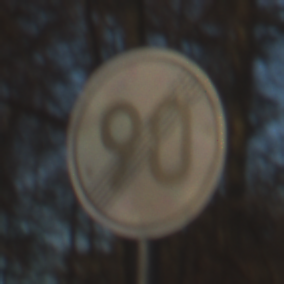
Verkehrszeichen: EndeGeschwindigkeit90
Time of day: SunriseSunset
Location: Outdoor (Nature)
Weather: Clear
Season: Autumn
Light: Natural